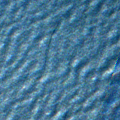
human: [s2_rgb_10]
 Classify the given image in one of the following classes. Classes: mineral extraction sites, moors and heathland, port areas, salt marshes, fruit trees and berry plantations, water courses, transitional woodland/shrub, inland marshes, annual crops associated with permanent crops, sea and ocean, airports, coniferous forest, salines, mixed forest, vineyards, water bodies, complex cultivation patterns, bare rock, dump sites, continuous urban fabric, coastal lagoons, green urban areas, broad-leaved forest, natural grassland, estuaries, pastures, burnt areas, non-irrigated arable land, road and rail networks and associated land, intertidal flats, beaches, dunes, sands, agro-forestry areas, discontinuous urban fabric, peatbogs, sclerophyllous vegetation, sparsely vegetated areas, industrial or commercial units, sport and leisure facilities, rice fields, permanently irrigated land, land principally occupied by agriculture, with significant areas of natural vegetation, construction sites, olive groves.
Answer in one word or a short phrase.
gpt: sea and ocean